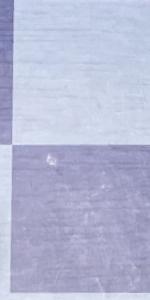
Label: Empty